Question: HttpServletRequest.getRemoteAddr() in Tomcat returns IPv6 formatted IP address, but I would like to configure it that returns IPv4.
I access the servlet via 'localhost'. If I access it via '127.0.0.1' then returns IPv4 formatted IP address (see <URL>.
Environment:
- -
My LAN connection properties:
, but it doesn't work neither if I check it on.

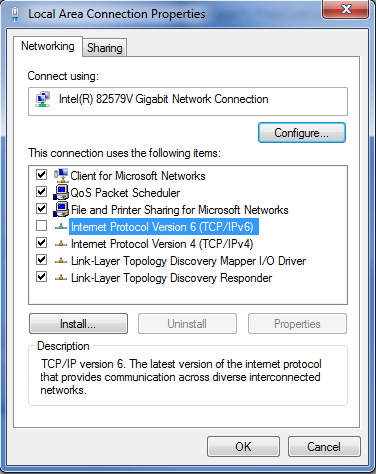
Answer: try adding this parameter '-Djava.net.preferIPv4Stack=true' to your tomcat startup commandline.